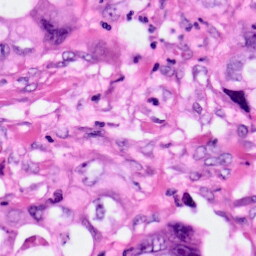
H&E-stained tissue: Pancreatic